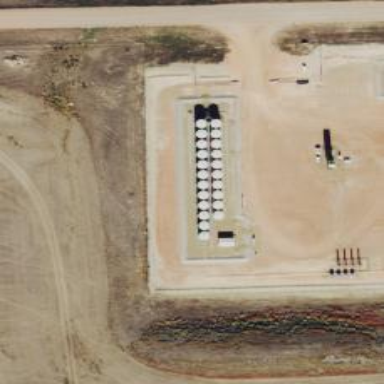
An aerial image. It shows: Storage tank with man-made structure.